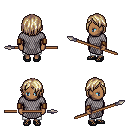
a pixel art fantasy rpg character, female body template, human, dark skin, chain mail, white pants, white blonde bangs hairstyle, leather bracers, ghillies, spear, four views (front, back, left, right), 2x2 character sprite sheet, small pixel art, hard edges, no anti-aliasing